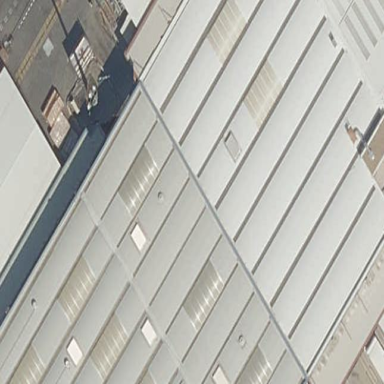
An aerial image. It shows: Industrial building.